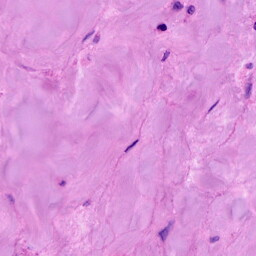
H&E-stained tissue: Breast